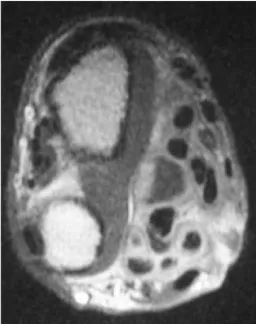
D: Axial T1-weighted MR images of the right distal forearm after the administration of gadolinium. The mass which surrounded the flexor tendons was moderately enhanced.
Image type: radiology (mri)